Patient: sex M, age 48
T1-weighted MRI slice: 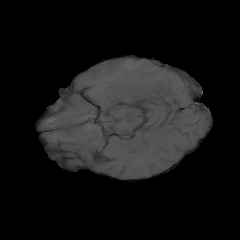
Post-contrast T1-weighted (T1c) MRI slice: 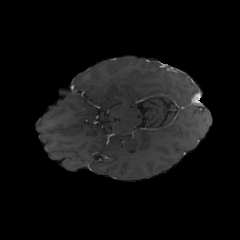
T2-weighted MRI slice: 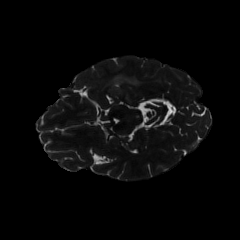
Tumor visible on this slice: yes
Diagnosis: Glioblastoma, IDH-wildtype
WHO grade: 4